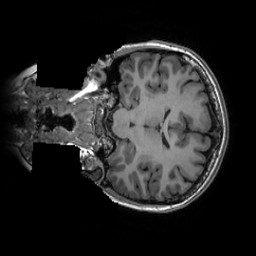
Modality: T1w
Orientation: coronal
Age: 23
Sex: female
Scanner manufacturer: ge
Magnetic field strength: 3 T
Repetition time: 0.007348 s
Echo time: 0.003036 s